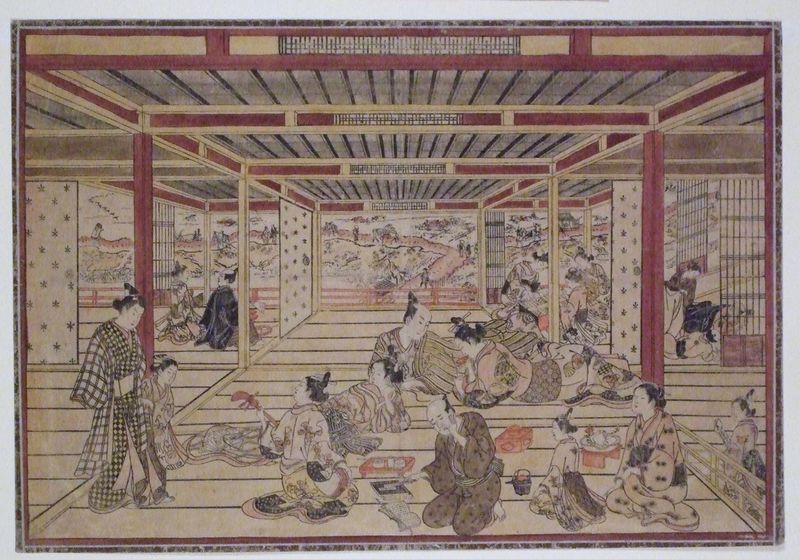
Künstler: Okumura Masanobu
Standort: Hamburg
Institution: Museum für Kunst und Gewerbe Hamburg
Schlagwörter: interieur, holzschnitt, druckgraphik, druckgrafik, zeit, handkoloriert, schwarzlinienschnitt, kurtisane, edo, saiteninstrumente, reproduktionen, druckerzeugnisse, schwarzdruck, hausinneres, handkolorierung, hetäre, shamisen, schwarzliniendruck, schwarzlinientechnik, sumizuri-e